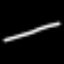
Label: line